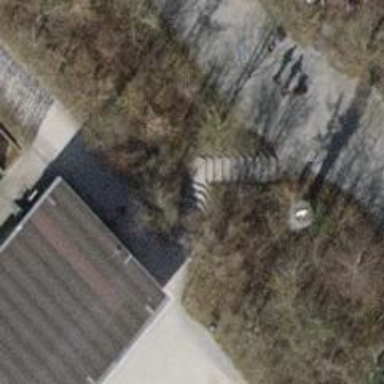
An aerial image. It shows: Steps with fine gravel surface.